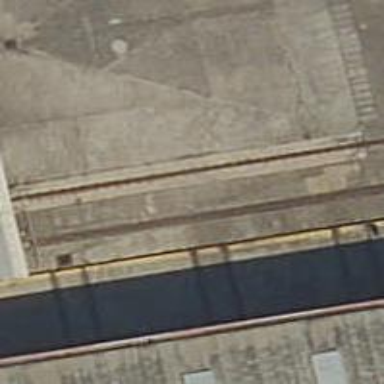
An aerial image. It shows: Rail yard with electrified contact lines for the trains.